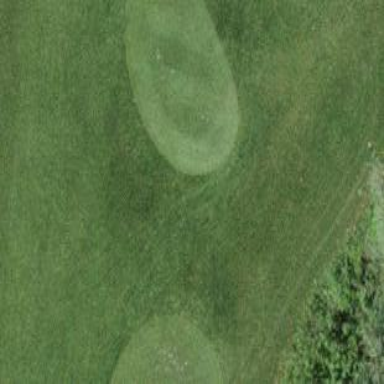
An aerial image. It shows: Grass area designated as golf tee.